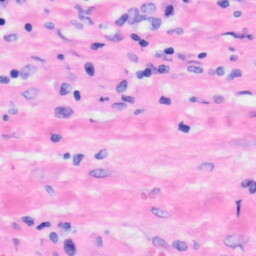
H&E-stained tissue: Liver